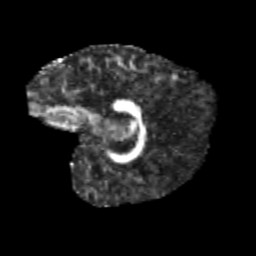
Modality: FA
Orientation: sagittal
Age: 10
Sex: male
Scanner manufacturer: siemens
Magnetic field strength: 3 T
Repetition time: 3.8 s
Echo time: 0.07 s